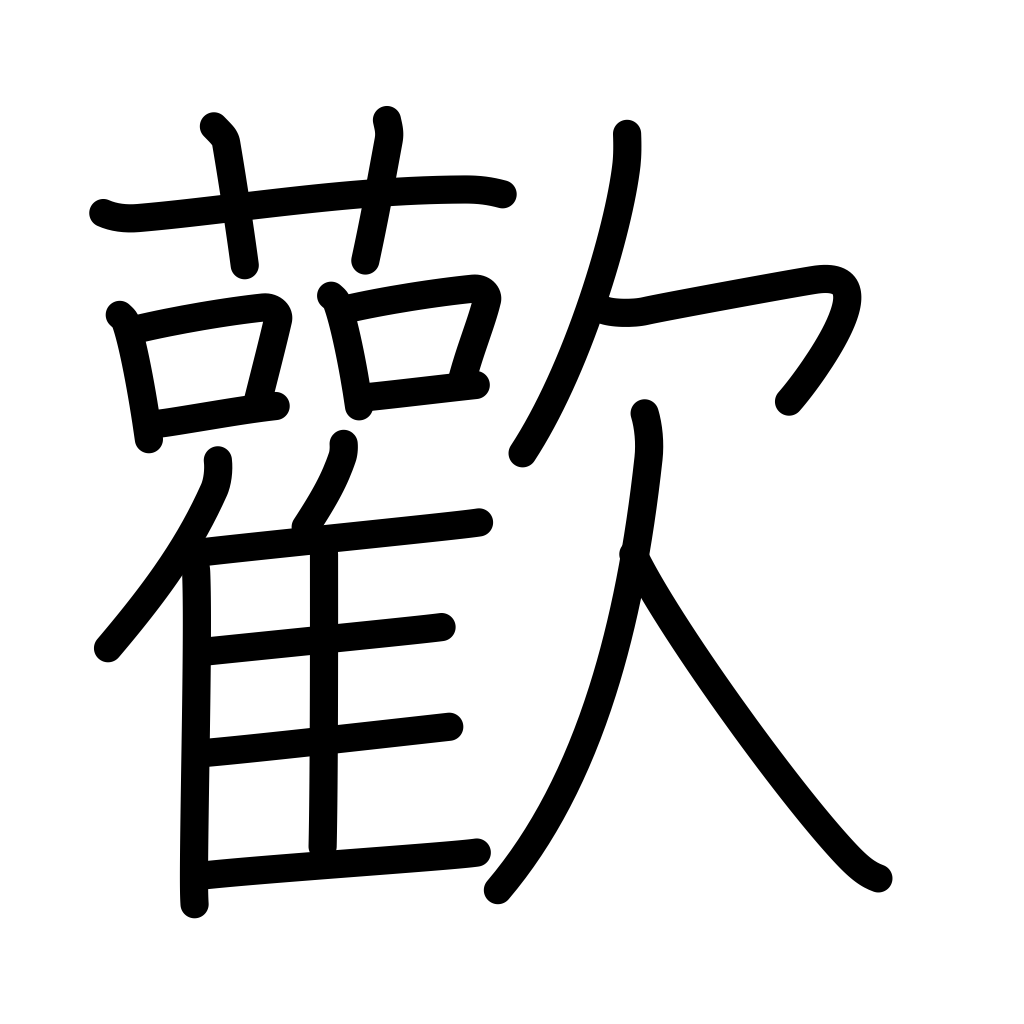
Meaning: delight, joy